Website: home-depot
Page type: review-order
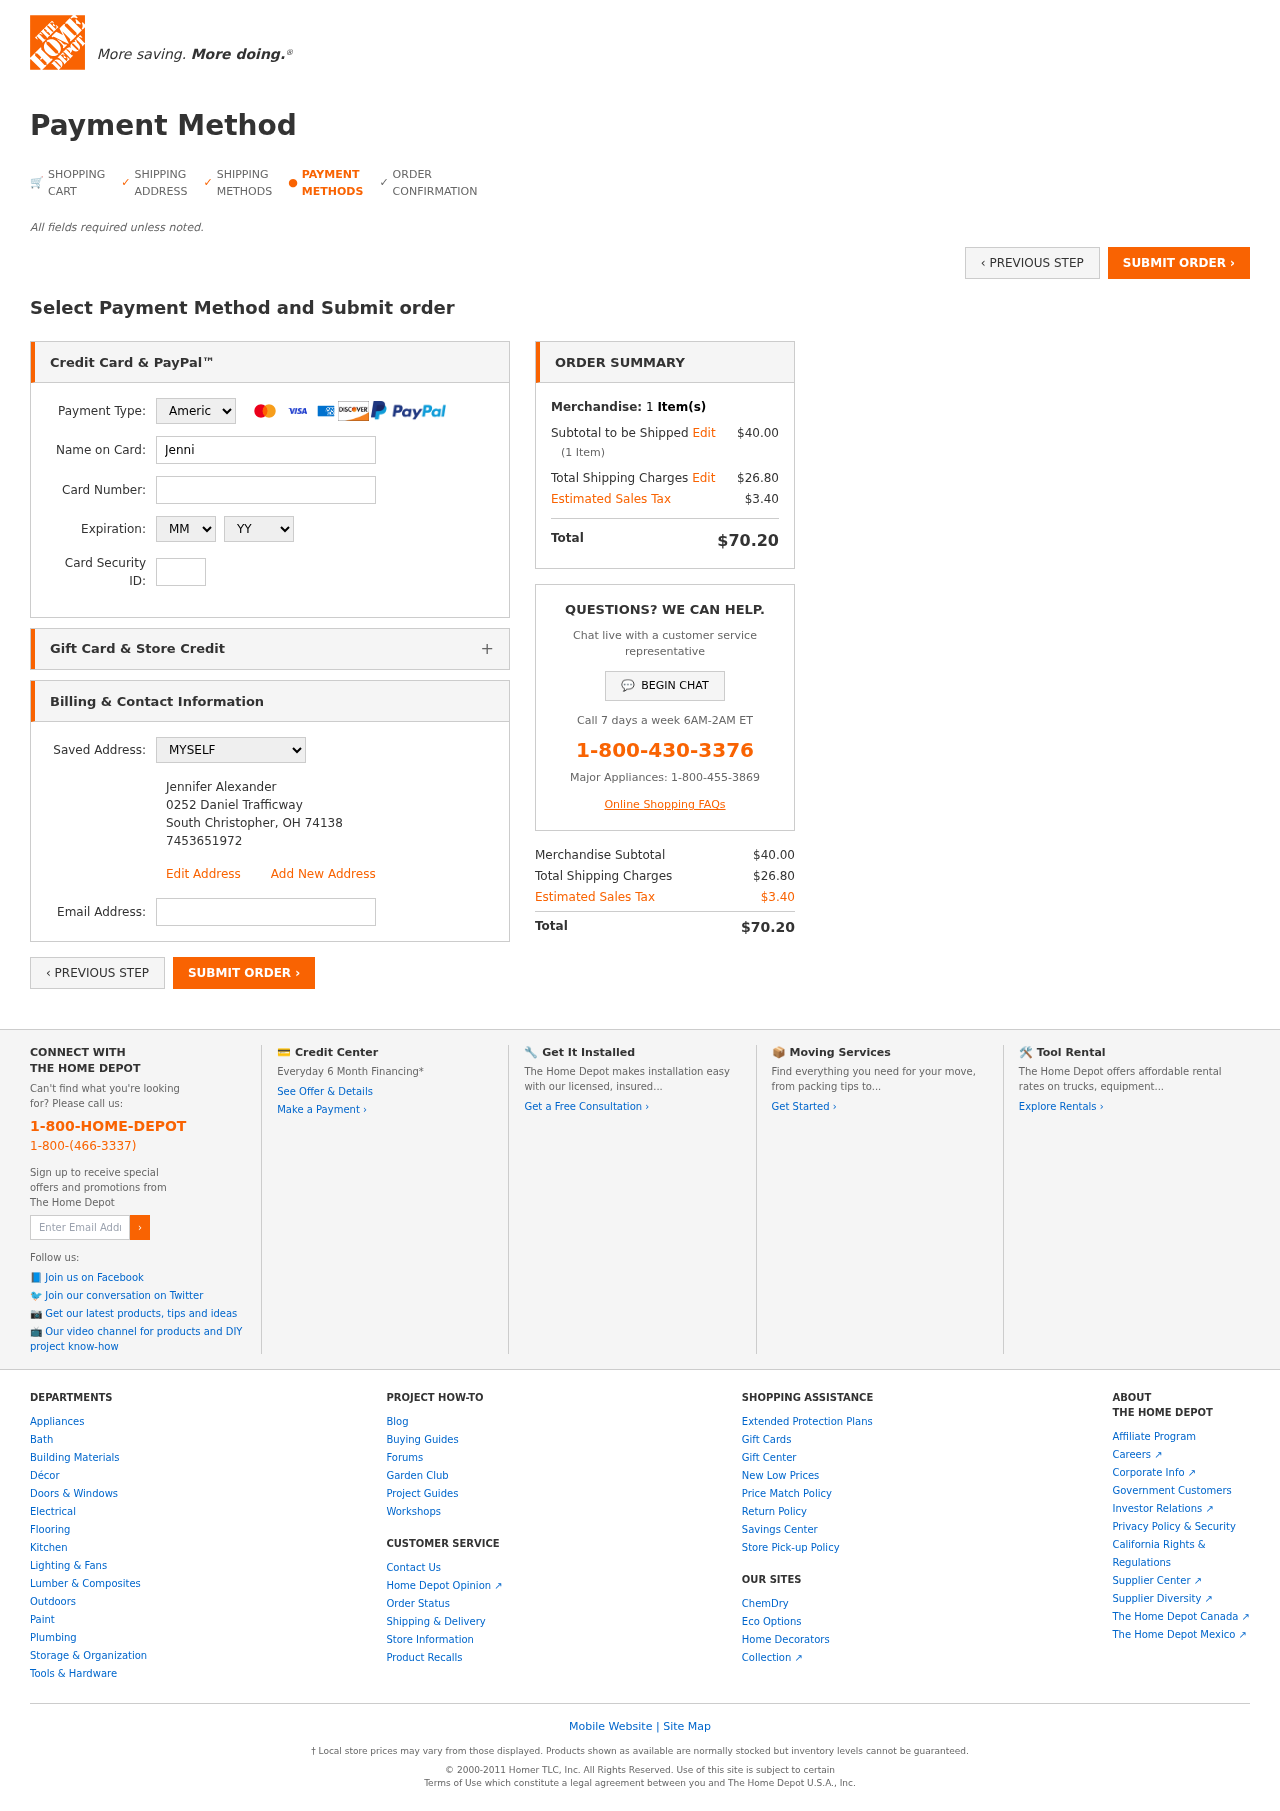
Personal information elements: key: PII_CARD_CVV
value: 1054
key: PII_CARD_EXPIRY_MONTH
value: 12
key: PII_CARD_EXPIRY_YEAR
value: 30
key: PII_CARD_NUMBER
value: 3424 4359 0582 200
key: PII_CARD_TYPE
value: American Express
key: PII_EMAIL
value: jalexander@hotmail.com
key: PII_FULLNAME
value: Jennifer Alexander
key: PII_FULLNAME2
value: Jennifer Alexander
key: PII_STREET2
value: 0252 Daniel Trafficway
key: PII_CITY2
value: South Christopher
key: PII_STATE_ABBR2
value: OH
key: PII_POSTCODE2
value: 74138
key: PII_PHONE2
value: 7453651972
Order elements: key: ORDER_NUM_ITEMS
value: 1
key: ORDER_SUBTOTAL
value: $40.00
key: ORDER_NUM_ITEMS2
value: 1
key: ORDER_SHIPPING_COST
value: $26.80
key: ORDER_TAX
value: $3.40
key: ORDER_TOTAL
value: $70.20
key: ORDER_SUBTOTAL2
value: $40.00
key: ORDER_SHIPPING_COST2
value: $26.80
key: ORDER_TAX2
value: $3.40
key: ORDER_TOTAL2
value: $70.20